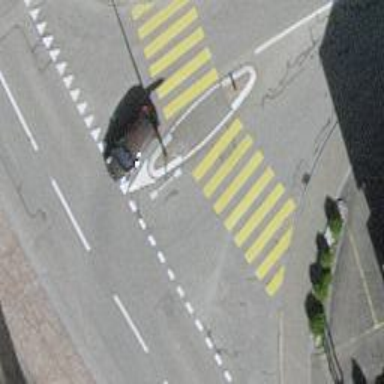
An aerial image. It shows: Marked crossing with zebra sign and island in the middle.